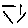
Label: line